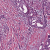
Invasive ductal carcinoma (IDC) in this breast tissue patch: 1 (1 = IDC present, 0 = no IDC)